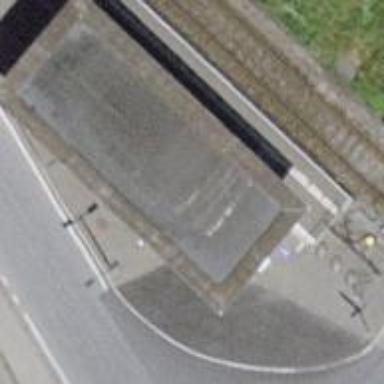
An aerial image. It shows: Railway station.